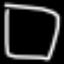
Label: square